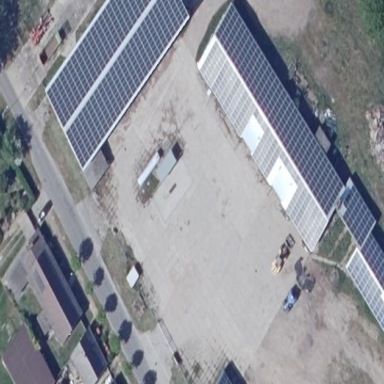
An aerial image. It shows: Building equipped with small solar photovoltaic panel for generating electricity.